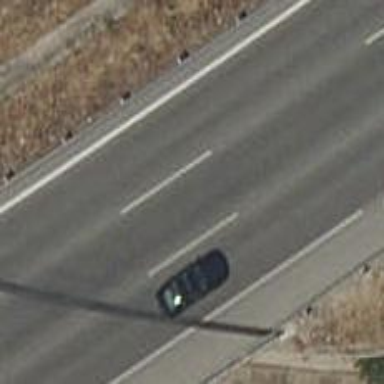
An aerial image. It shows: Motorway bridge with asphalt surface.